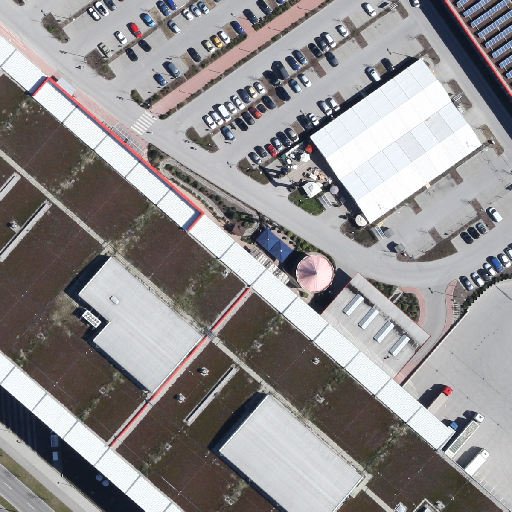
Referring expression: impervious surface